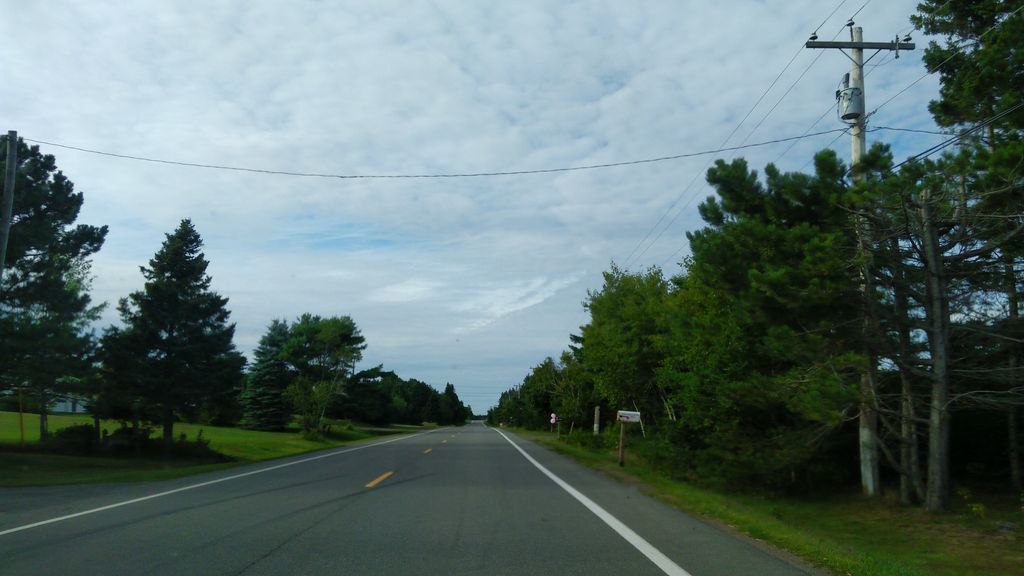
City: charlottetown